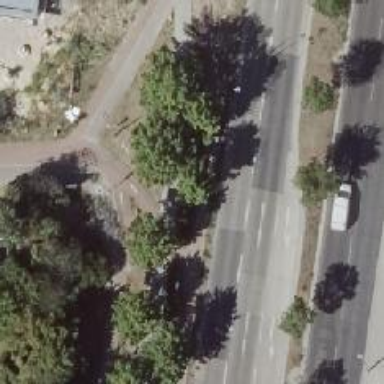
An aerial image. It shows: Cycleway.